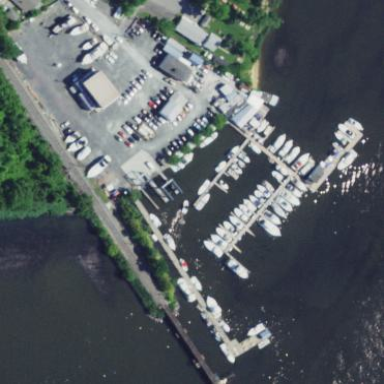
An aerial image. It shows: Marina area for leisure land.